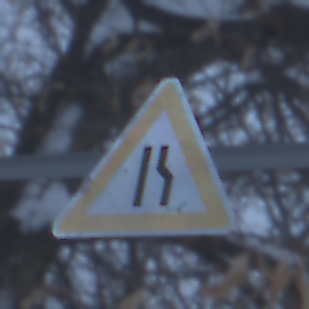
Verkehrszeichen: EinseitigVerengteFahrbahnRechts
Umgebung: Outdoor, Nature
Tageszeit: Midday
Wetter: Overcast
Licht: Natural
Jahreszeit: Winter
Kontrast: LowContrast